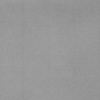
Label: dusty